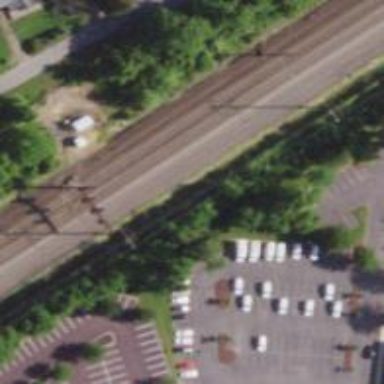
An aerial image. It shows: Railway track with contact lines for electrification.